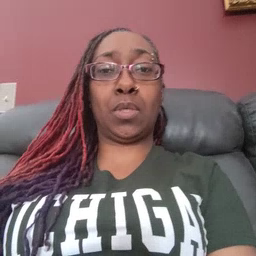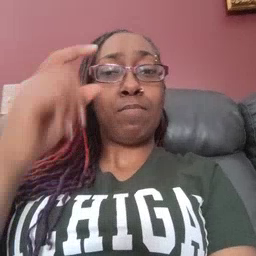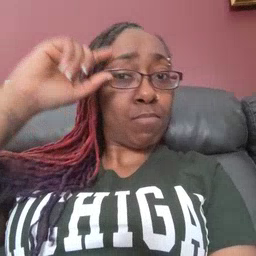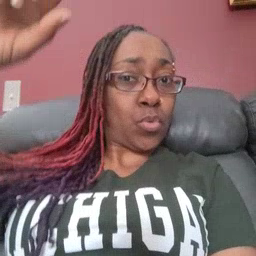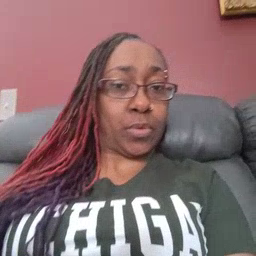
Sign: moon